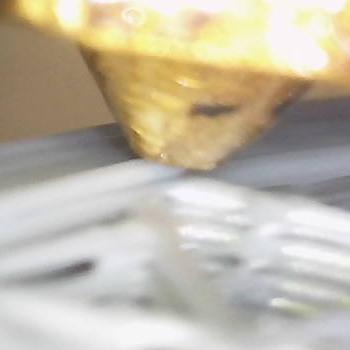
Flow rate: 61%